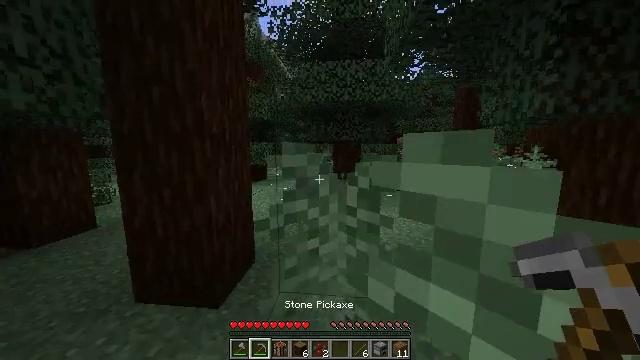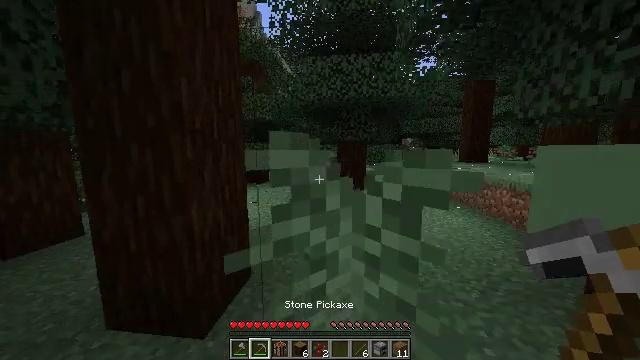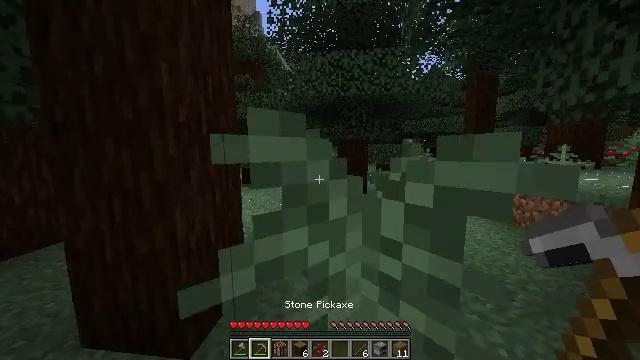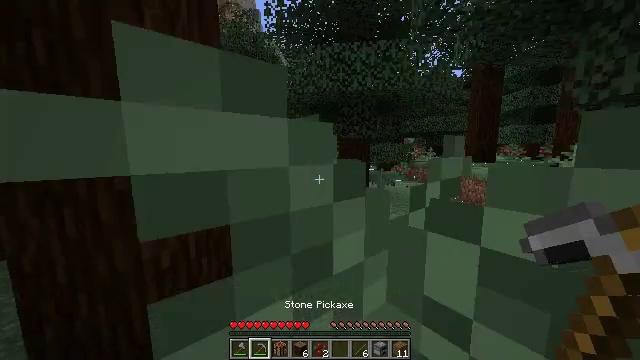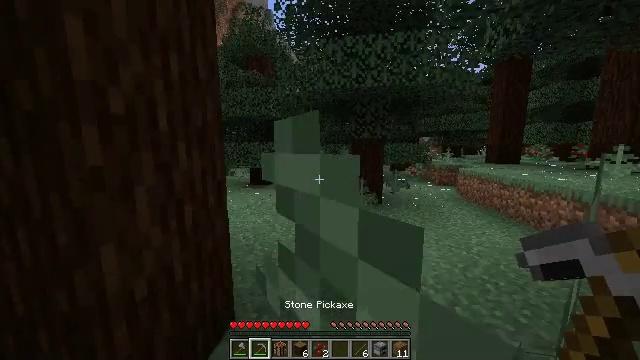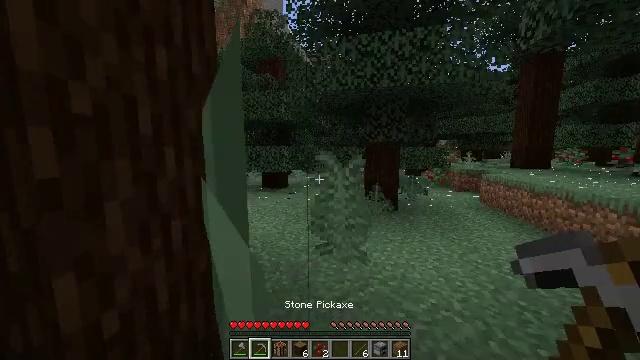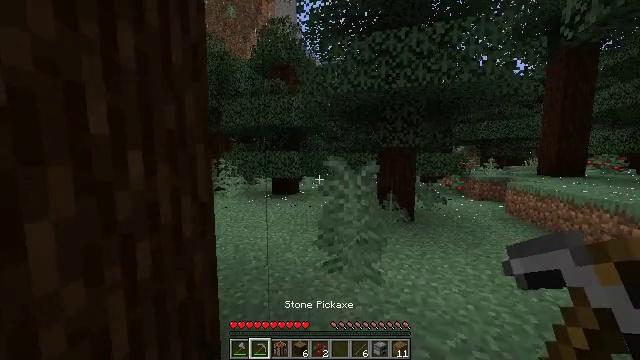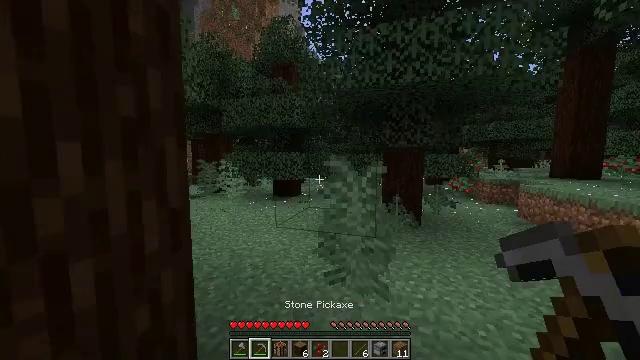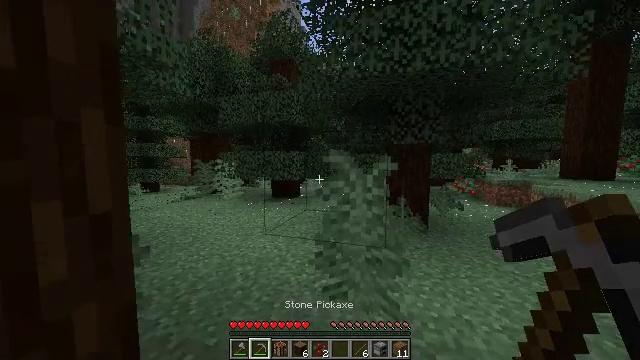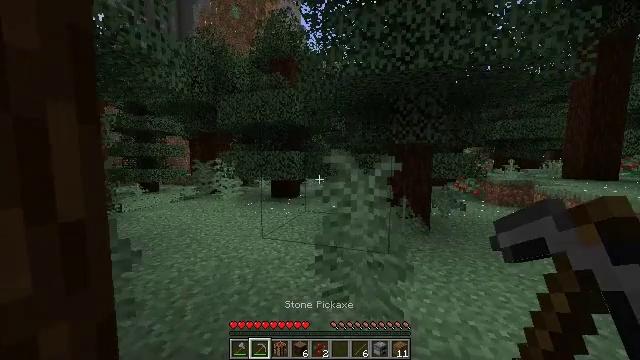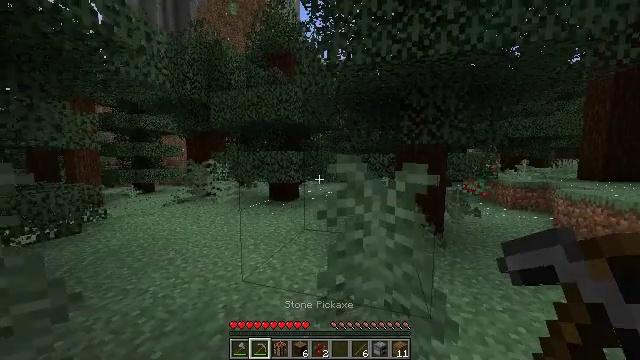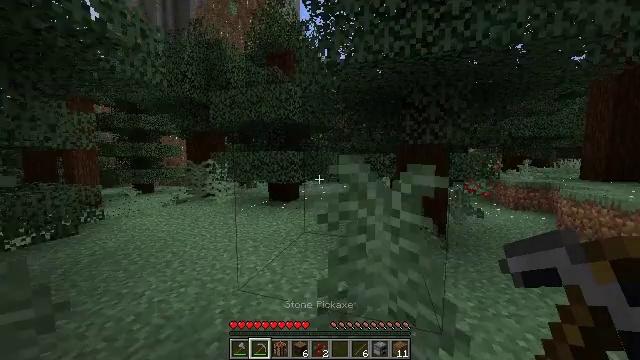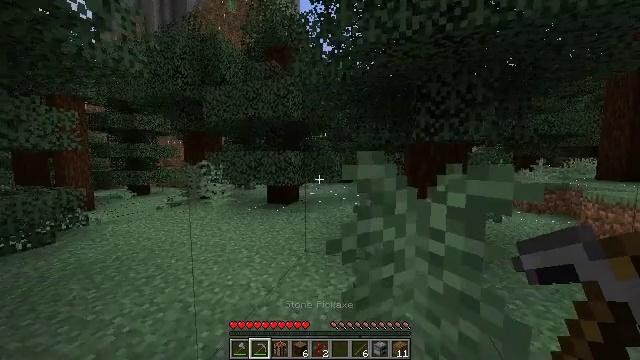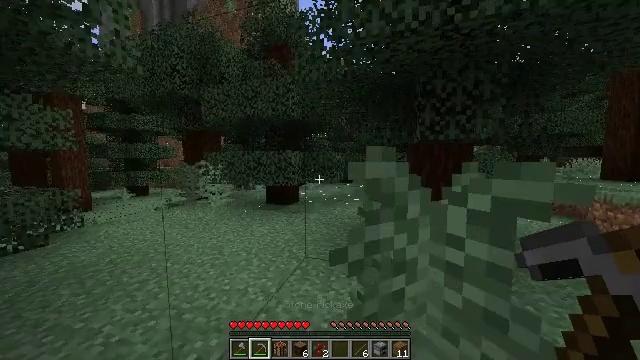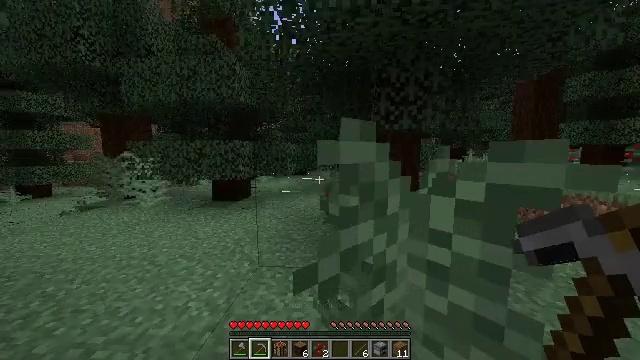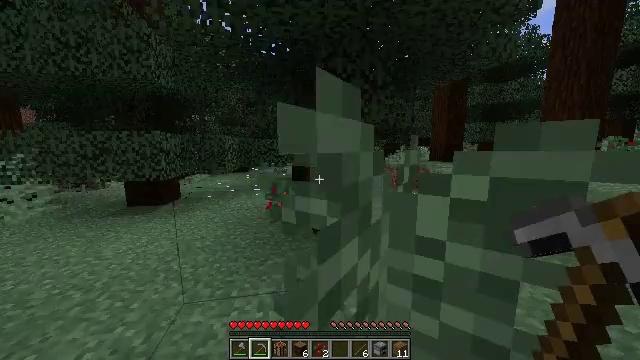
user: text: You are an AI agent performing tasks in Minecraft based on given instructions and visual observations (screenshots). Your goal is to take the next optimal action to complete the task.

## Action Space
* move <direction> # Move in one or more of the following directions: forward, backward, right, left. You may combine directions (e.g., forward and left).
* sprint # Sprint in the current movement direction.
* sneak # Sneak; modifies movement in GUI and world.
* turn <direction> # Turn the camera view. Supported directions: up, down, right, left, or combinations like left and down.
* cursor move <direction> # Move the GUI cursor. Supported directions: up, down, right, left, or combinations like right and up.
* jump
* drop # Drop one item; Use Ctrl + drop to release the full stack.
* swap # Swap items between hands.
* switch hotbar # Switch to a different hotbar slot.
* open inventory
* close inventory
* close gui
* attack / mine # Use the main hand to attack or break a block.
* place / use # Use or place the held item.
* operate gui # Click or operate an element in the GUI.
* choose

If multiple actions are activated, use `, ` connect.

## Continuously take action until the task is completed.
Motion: motion action
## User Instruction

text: Gather sweet berries from the bush.
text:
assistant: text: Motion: move forward, sprint
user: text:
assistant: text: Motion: move forward, sprint
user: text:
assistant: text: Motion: move forward, sprint
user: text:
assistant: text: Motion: move forward, sprint, turn left
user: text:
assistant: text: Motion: move forward, sprint, turn left
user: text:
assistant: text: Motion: move forward, sprint, turn left and up
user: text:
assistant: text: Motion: move forward, sprint
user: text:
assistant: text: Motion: move forward, sprint
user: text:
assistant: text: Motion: move forward, sprint
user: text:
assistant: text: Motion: move forward, sprint
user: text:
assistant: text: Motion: move forward, sprint
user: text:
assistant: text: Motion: move forward, sprint
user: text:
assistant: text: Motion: move forward, sprint
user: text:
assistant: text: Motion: move forward, sprint, turn right and down
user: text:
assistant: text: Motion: move forward, sprint, turn right and down
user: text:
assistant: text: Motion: move forward and move right, sprint, turn right
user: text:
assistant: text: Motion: move forward and move right, sprint
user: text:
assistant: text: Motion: move forward and move right, sprint
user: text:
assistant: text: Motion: move forward and move right, sprint
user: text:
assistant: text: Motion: move forward and move right, sprint
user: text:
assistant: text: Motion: move forward and move right, sprint
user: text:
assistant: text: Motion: move forward and move right, sprint
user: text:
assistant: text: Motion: move forward and move right, sprint
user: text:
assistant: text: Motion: move forward and move right, sprint
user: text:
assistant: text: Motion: move forward, sprint
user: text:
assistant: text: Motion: move forward, sprint
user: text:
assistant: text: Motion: move forward, sprint
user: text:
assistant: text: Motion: move forward, sprint, turn left and down
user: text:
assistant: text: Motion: move forward, sprint, turn left and down
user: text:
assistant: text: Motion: move forward and move right, sprint, turn left and down